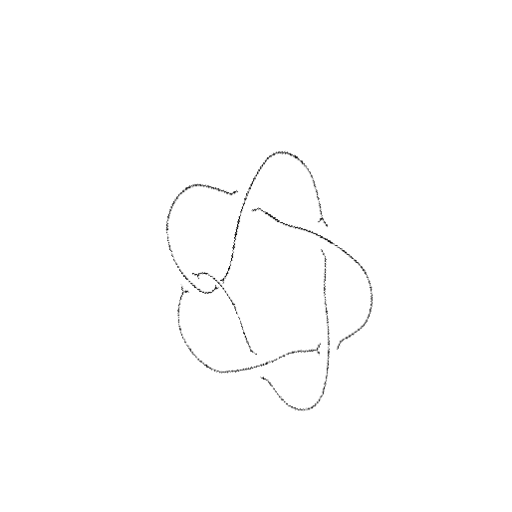
Crossing number: 6